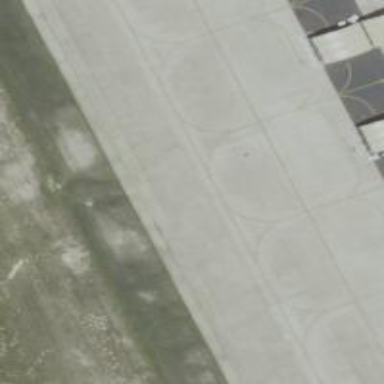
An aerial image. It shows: Asphalt taxiway at the airport.